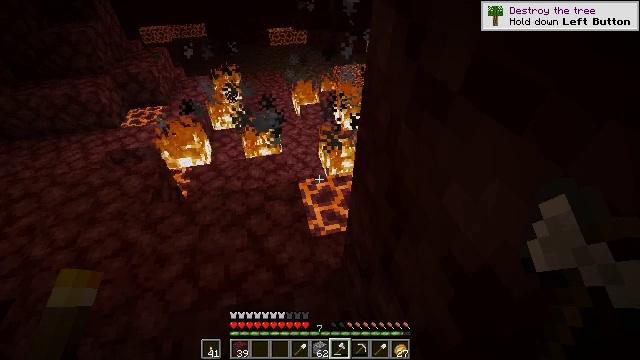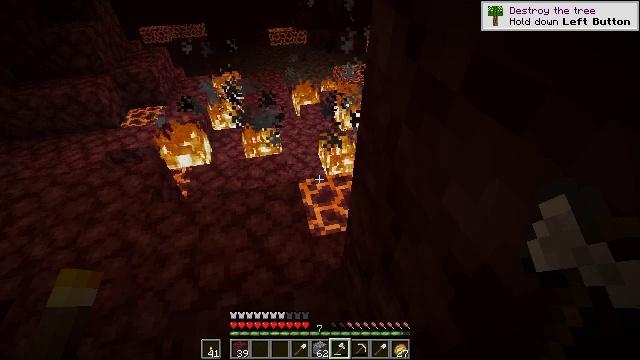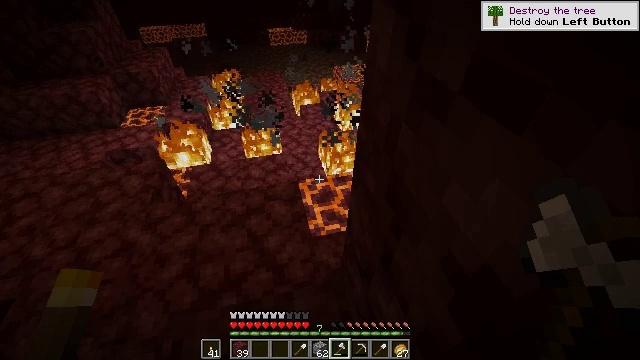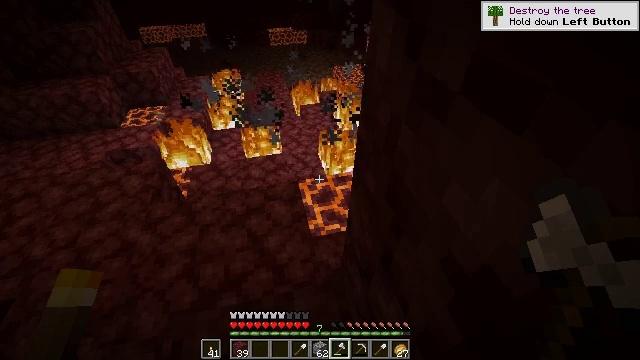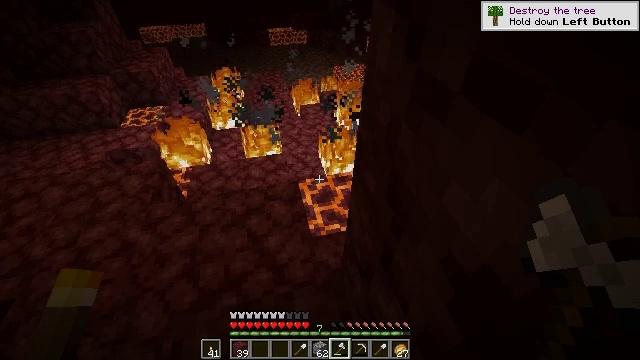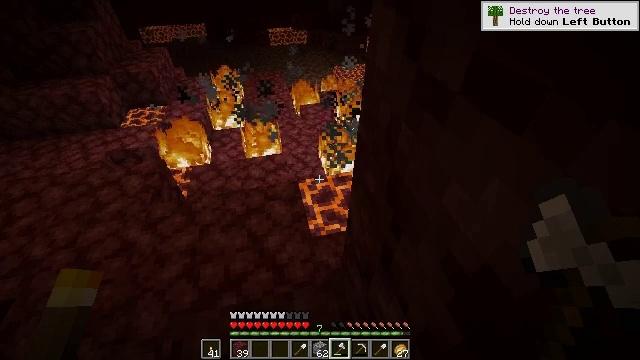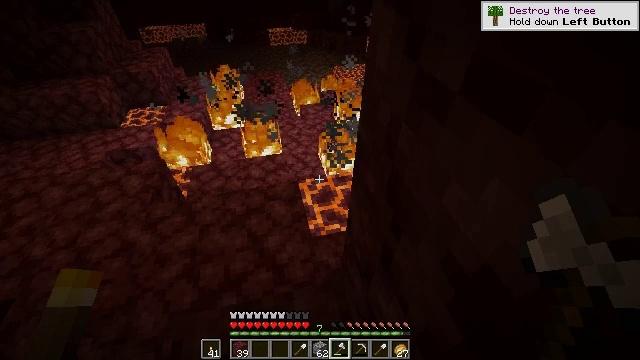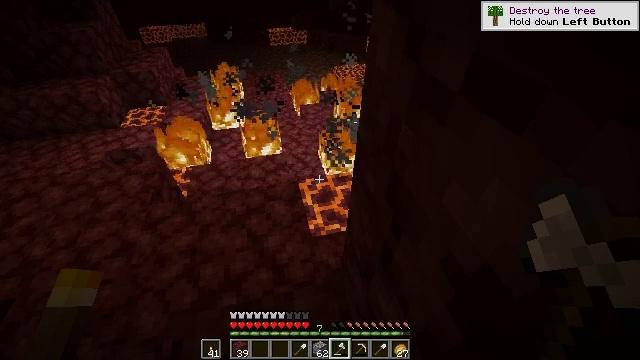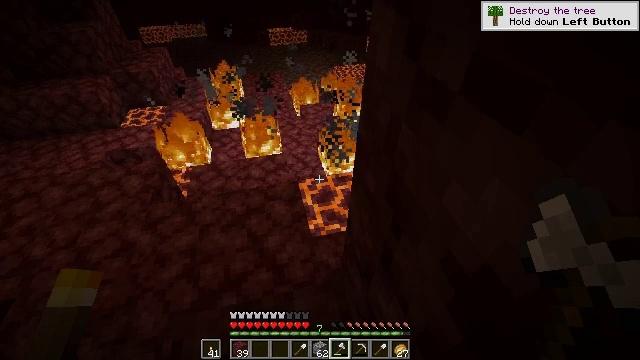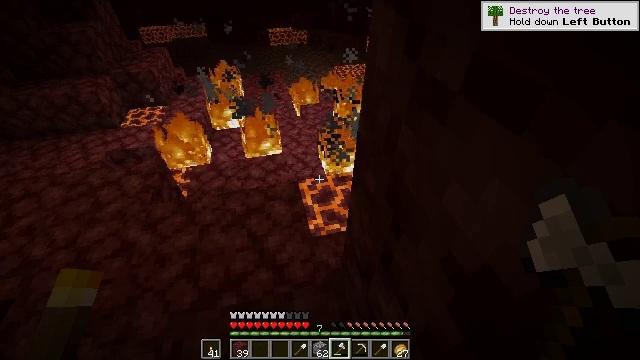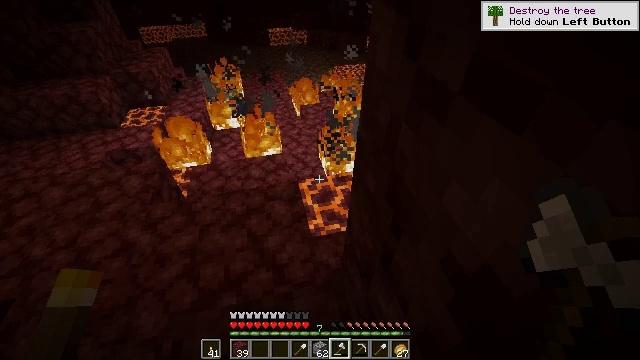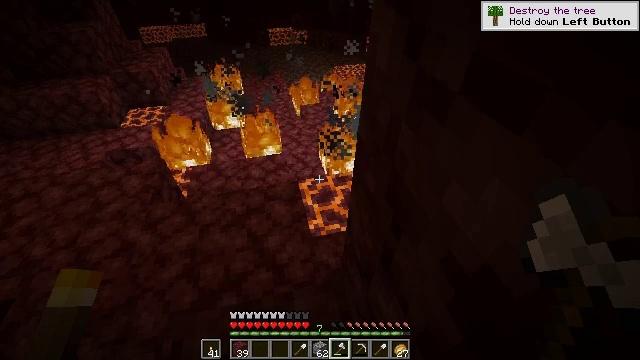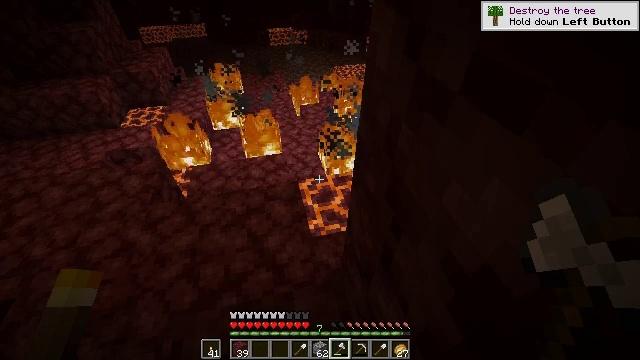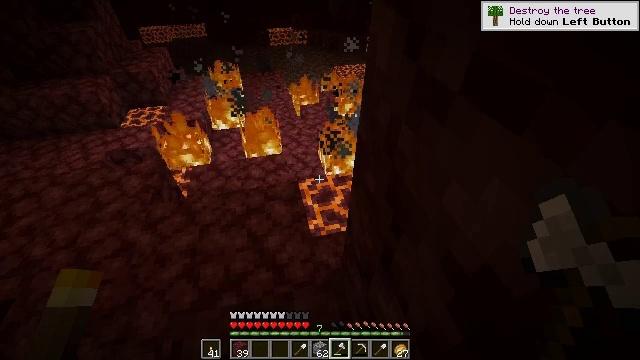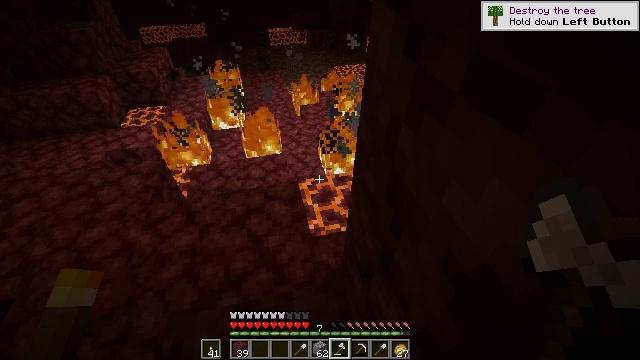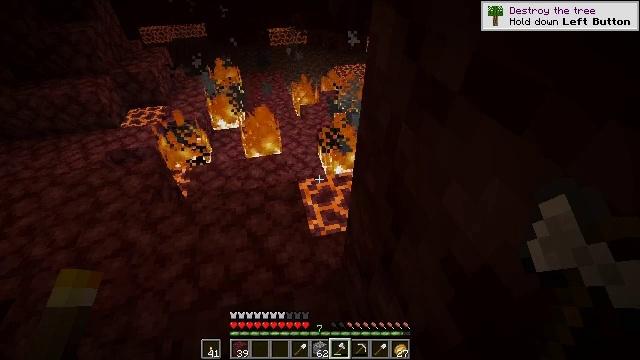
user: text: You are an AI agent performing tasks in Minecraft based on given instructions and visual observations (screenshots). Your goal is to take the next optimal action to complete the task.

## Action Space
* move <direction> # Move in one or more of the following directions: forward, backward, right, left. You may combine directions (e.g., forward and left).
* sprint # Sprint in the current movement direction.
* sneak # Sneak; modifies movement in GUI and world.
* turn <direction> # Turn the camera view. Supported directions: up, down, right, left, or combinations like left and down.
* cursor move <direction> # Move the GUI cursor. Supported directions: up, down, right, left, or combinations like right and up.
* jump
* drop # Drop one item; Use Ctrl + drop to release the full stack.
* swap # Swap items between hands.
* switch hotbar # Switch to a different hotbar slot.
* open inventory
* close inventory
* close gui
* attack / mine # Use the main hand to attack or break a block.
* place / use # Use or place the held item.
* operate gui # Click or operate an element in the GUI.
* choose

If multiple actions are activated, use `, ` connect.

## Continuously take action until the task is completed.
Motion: motion action
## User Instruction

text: Put out the fire.
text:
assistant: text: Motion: no_op
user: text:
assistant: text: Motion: no_op
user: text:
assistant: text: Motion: no_op
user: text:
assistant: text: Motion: no_op
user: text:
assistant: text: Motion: no_op
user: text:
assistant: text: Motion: no_op
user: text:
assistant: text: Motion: no_op
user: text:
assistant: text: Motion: no_op
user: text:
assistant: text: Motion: no_op
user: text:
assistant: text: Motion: no_op
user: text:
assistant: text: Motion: no_op
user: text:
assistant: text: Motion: no_op
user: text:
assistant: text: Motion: no_op
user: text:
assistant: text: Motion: no_op
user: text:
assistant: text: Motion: no_op
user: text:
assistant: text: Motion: no_op
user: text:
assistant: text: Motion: no_op
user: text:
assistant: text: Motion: no_op
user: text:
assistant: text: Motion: no_op
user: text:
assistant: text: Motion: no_op
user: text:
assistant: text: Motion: no_op
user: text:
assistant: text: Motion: no_op
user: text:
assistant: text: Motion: no_op
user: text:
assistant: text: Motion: no_op
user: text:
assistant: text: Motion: no_op
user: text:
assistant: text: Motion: no_op
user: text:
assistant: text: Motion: no_op
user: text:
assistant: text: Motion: no_op
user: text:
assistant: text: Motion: no_op
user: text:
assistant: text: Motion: no_op